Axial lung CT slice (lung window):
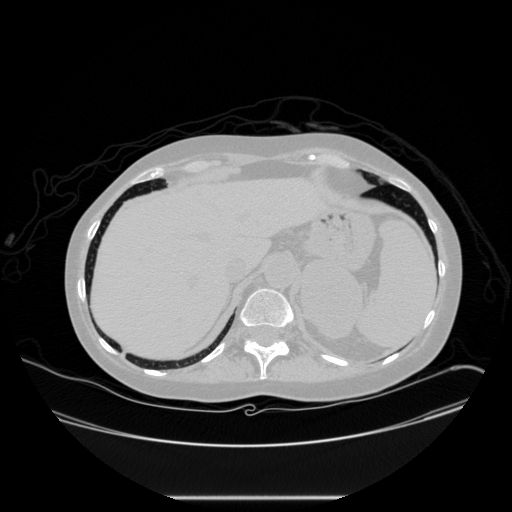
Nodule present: no